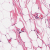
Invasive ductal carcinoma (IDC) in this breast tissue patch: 0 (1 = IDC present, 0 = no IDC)